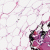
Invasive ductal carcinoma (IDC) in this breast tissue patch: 0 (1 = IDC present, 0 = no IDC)